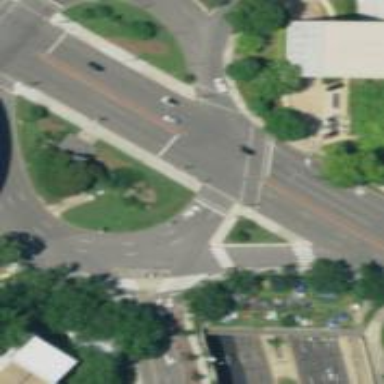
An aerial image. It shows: Circular junction on secondary road.